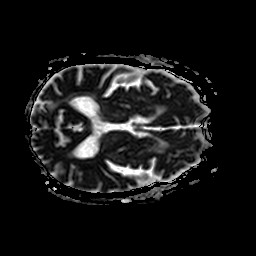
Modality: ADC
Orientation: axial
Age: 76
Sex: male
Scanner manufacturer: philips
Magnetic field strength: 1.5 T
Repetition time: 4.78 s
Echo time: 0.07794 s